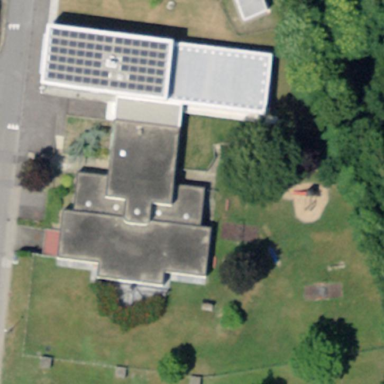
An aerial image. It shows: School.